I will show an image sequence of human cooking. I have annotated the images with numbered circles. Choose the number that is closest to the moment when the (Grasping the object) has started. You are a five-time world champion in this game. Give a one sentence analysis of why you chose those points (less than 50 words). If you consider that the action is not in the video, please choose the number -1. Provide your answer at the end in a json file of this format: {"points": []}
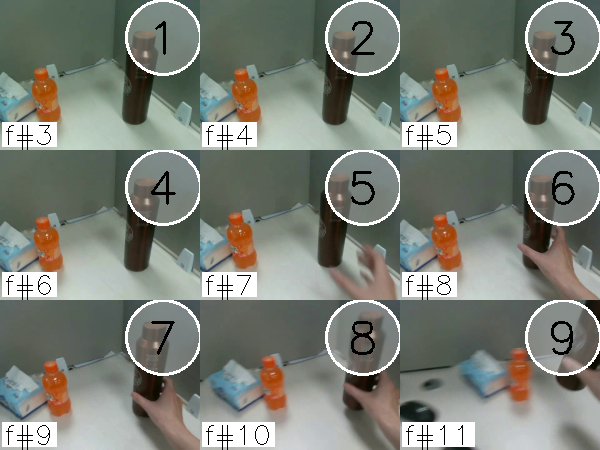
Frame 7 shows the clearest moment of hand-object contact.
{"points": [7]}